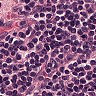
Metastatic tissue present: no